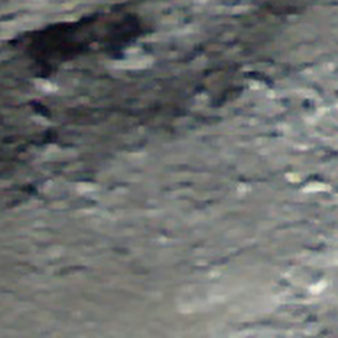
Label: other